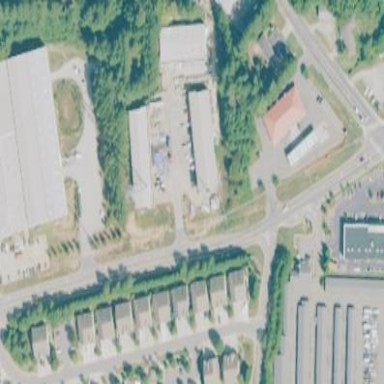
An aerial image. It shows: Commercial area.